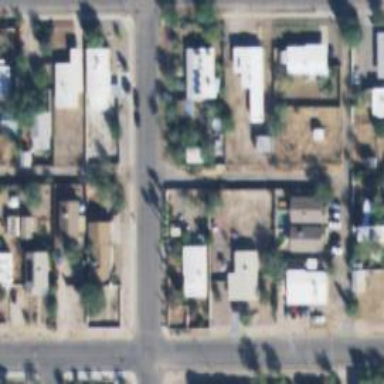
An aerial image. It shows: Alley classified as service road.